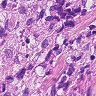
Metastatic tissue present: yes